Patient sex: M
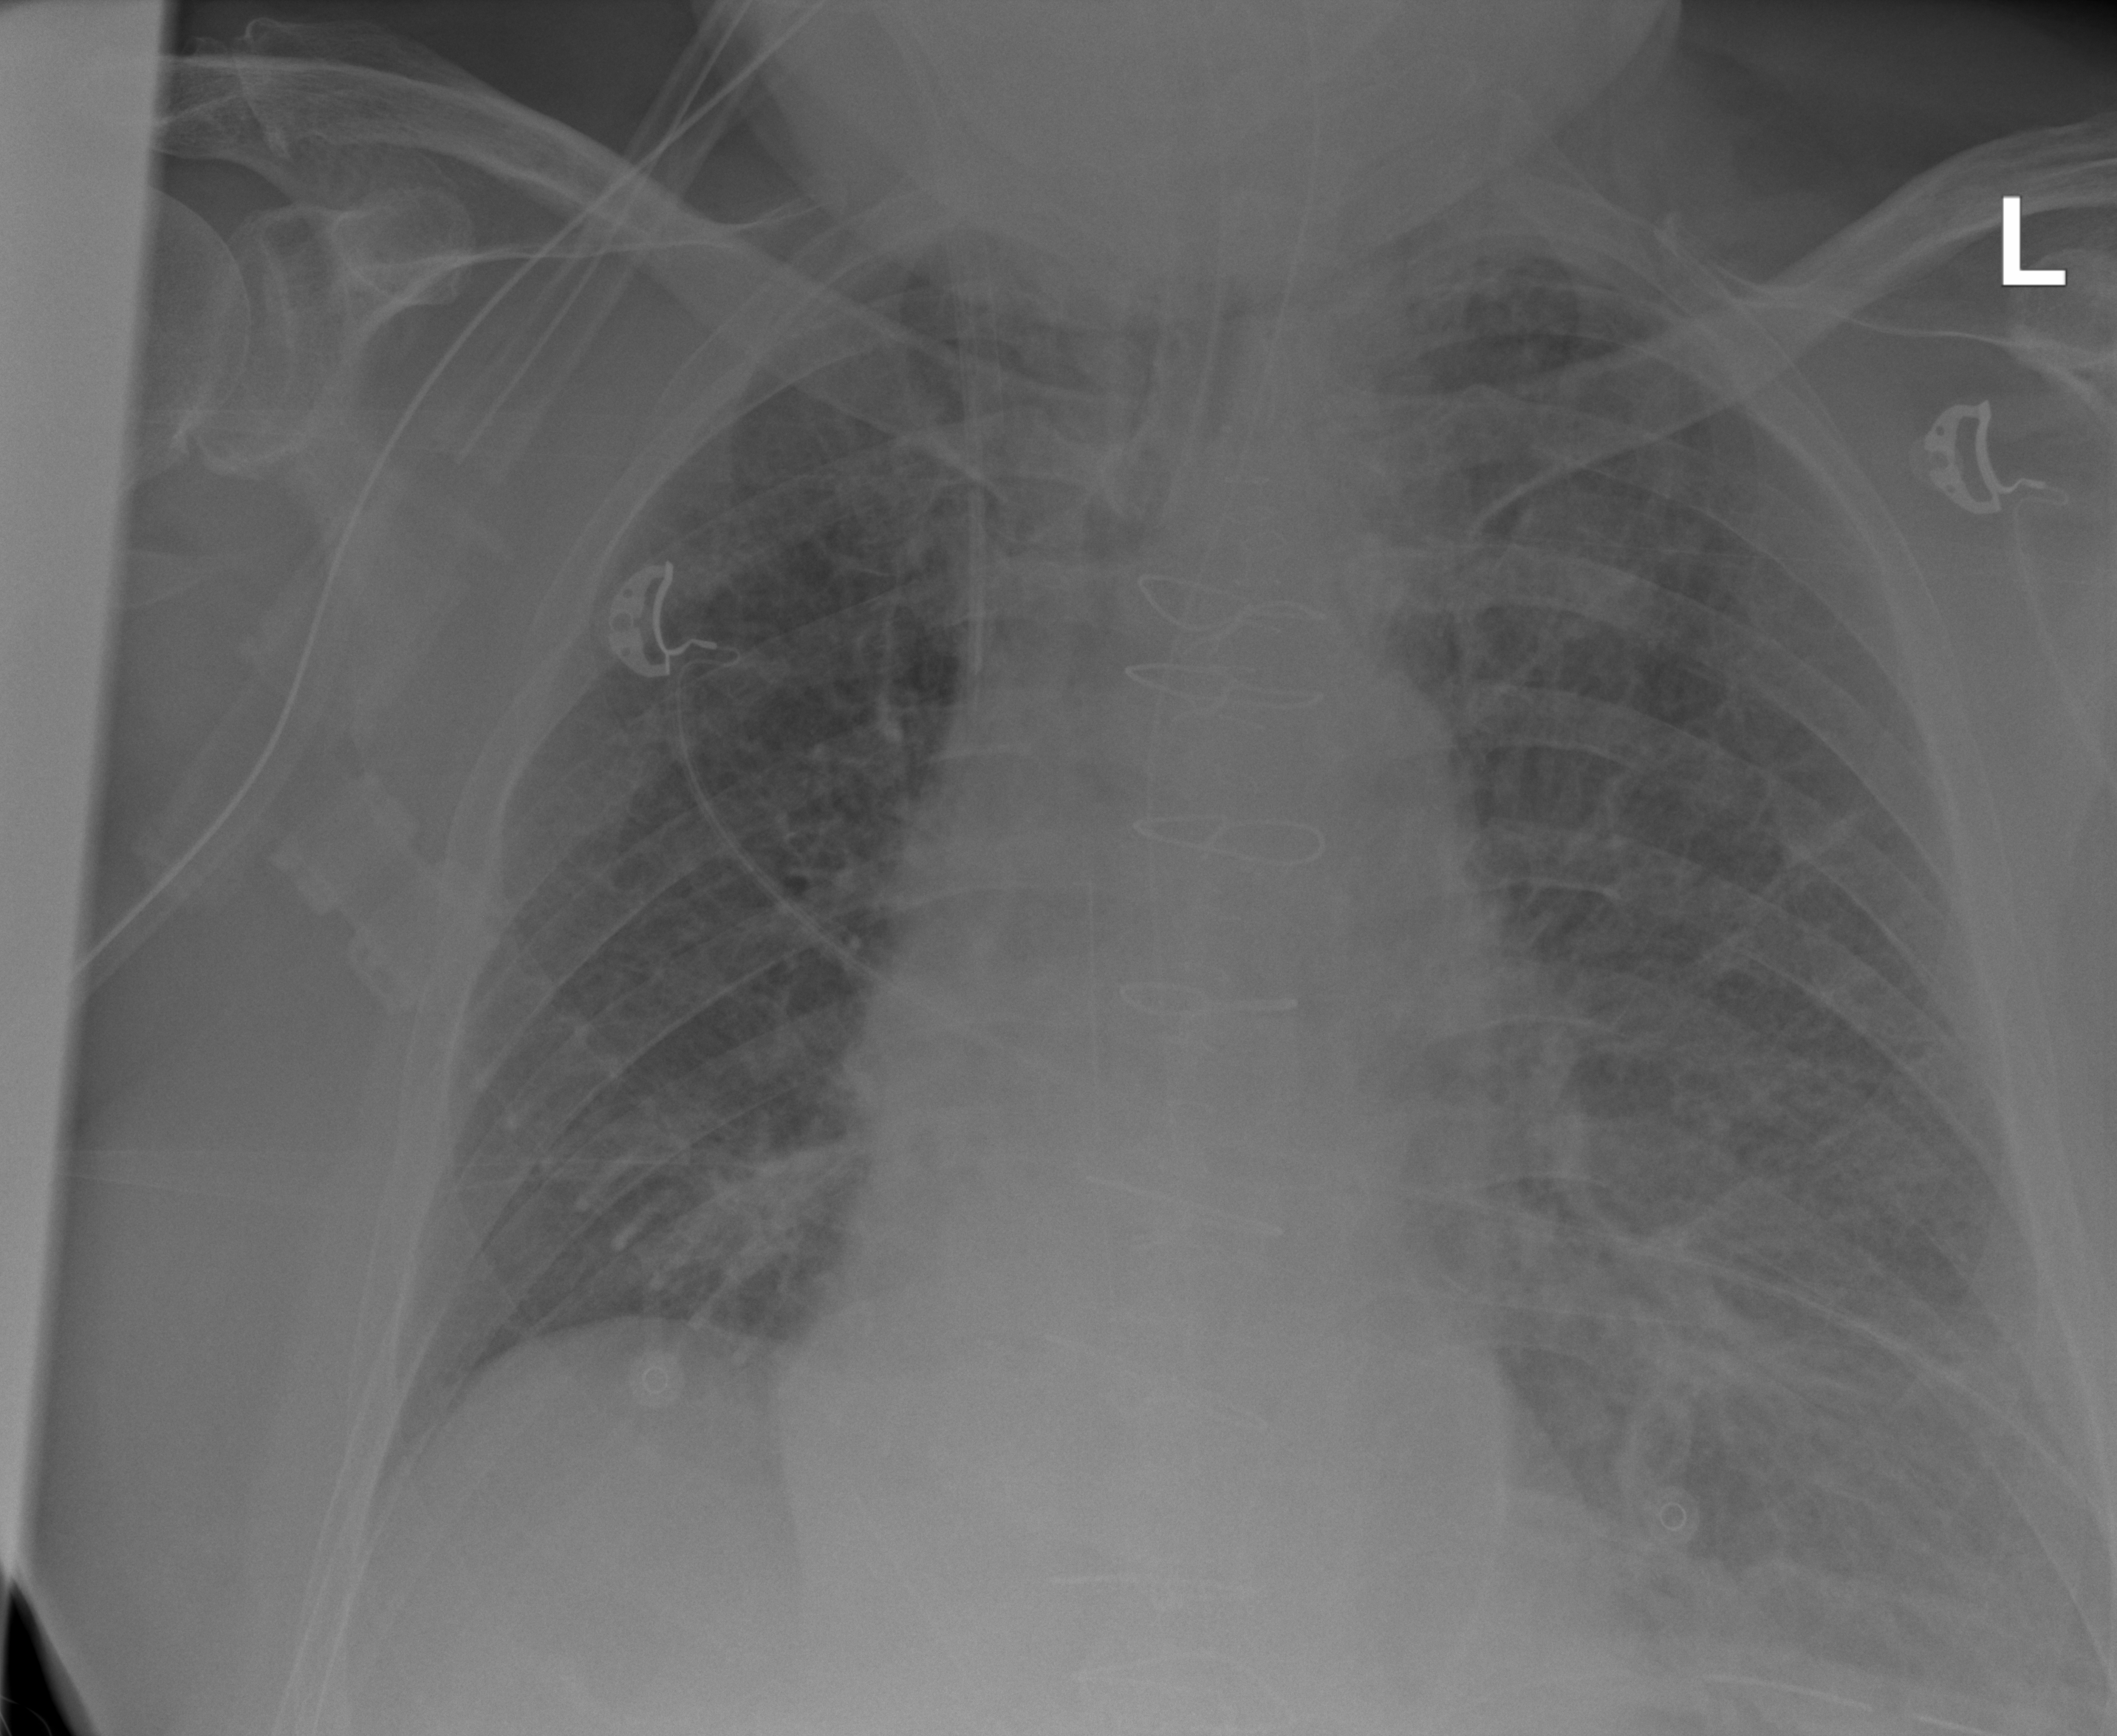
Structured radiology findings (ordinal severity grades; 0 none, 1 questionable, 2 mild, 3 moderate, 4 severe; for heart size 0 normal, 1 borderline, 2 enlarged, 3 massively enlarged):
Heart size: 0
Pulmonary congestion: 0
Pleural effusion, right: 0
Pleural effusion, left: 1
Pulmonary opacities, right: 1
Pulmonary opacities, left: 1
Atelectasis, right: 0
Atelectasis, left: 0